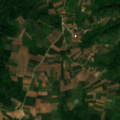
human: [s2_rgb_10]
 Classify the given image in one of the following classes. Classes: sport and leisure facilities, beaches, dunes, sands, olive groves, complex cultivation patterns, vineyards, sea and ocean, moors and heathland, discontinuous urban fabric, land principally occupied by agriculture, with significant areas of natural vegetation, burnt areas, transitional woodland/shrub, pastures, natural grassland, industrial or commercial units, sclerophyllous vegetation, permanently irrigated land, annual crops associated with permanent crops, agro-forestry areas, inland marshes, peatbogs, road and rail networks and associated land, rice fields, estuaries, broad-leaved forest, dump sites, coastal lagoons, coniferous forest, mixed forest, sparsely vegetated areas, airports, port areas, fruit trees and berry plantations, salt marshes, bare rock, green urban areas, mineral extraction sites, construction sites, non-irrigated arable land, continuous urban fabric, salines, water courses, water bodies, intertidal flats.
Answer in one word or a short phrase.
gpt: non-irrigated arable land, complex cultivation patterns, land principally occupied by agriculture, with significant areas of natural vegetation, broad-leaved forest